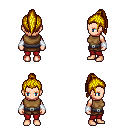
a pixel art fantasy rpg character, female body template, human, light skin, leather chest armor, red pants, blonde long topknot hairstyle, white cloth bracers, four views (front, back, left, right), 2x2 character sprite sheet, small pixel art, hard edges, no anti-aliasing